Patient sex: M
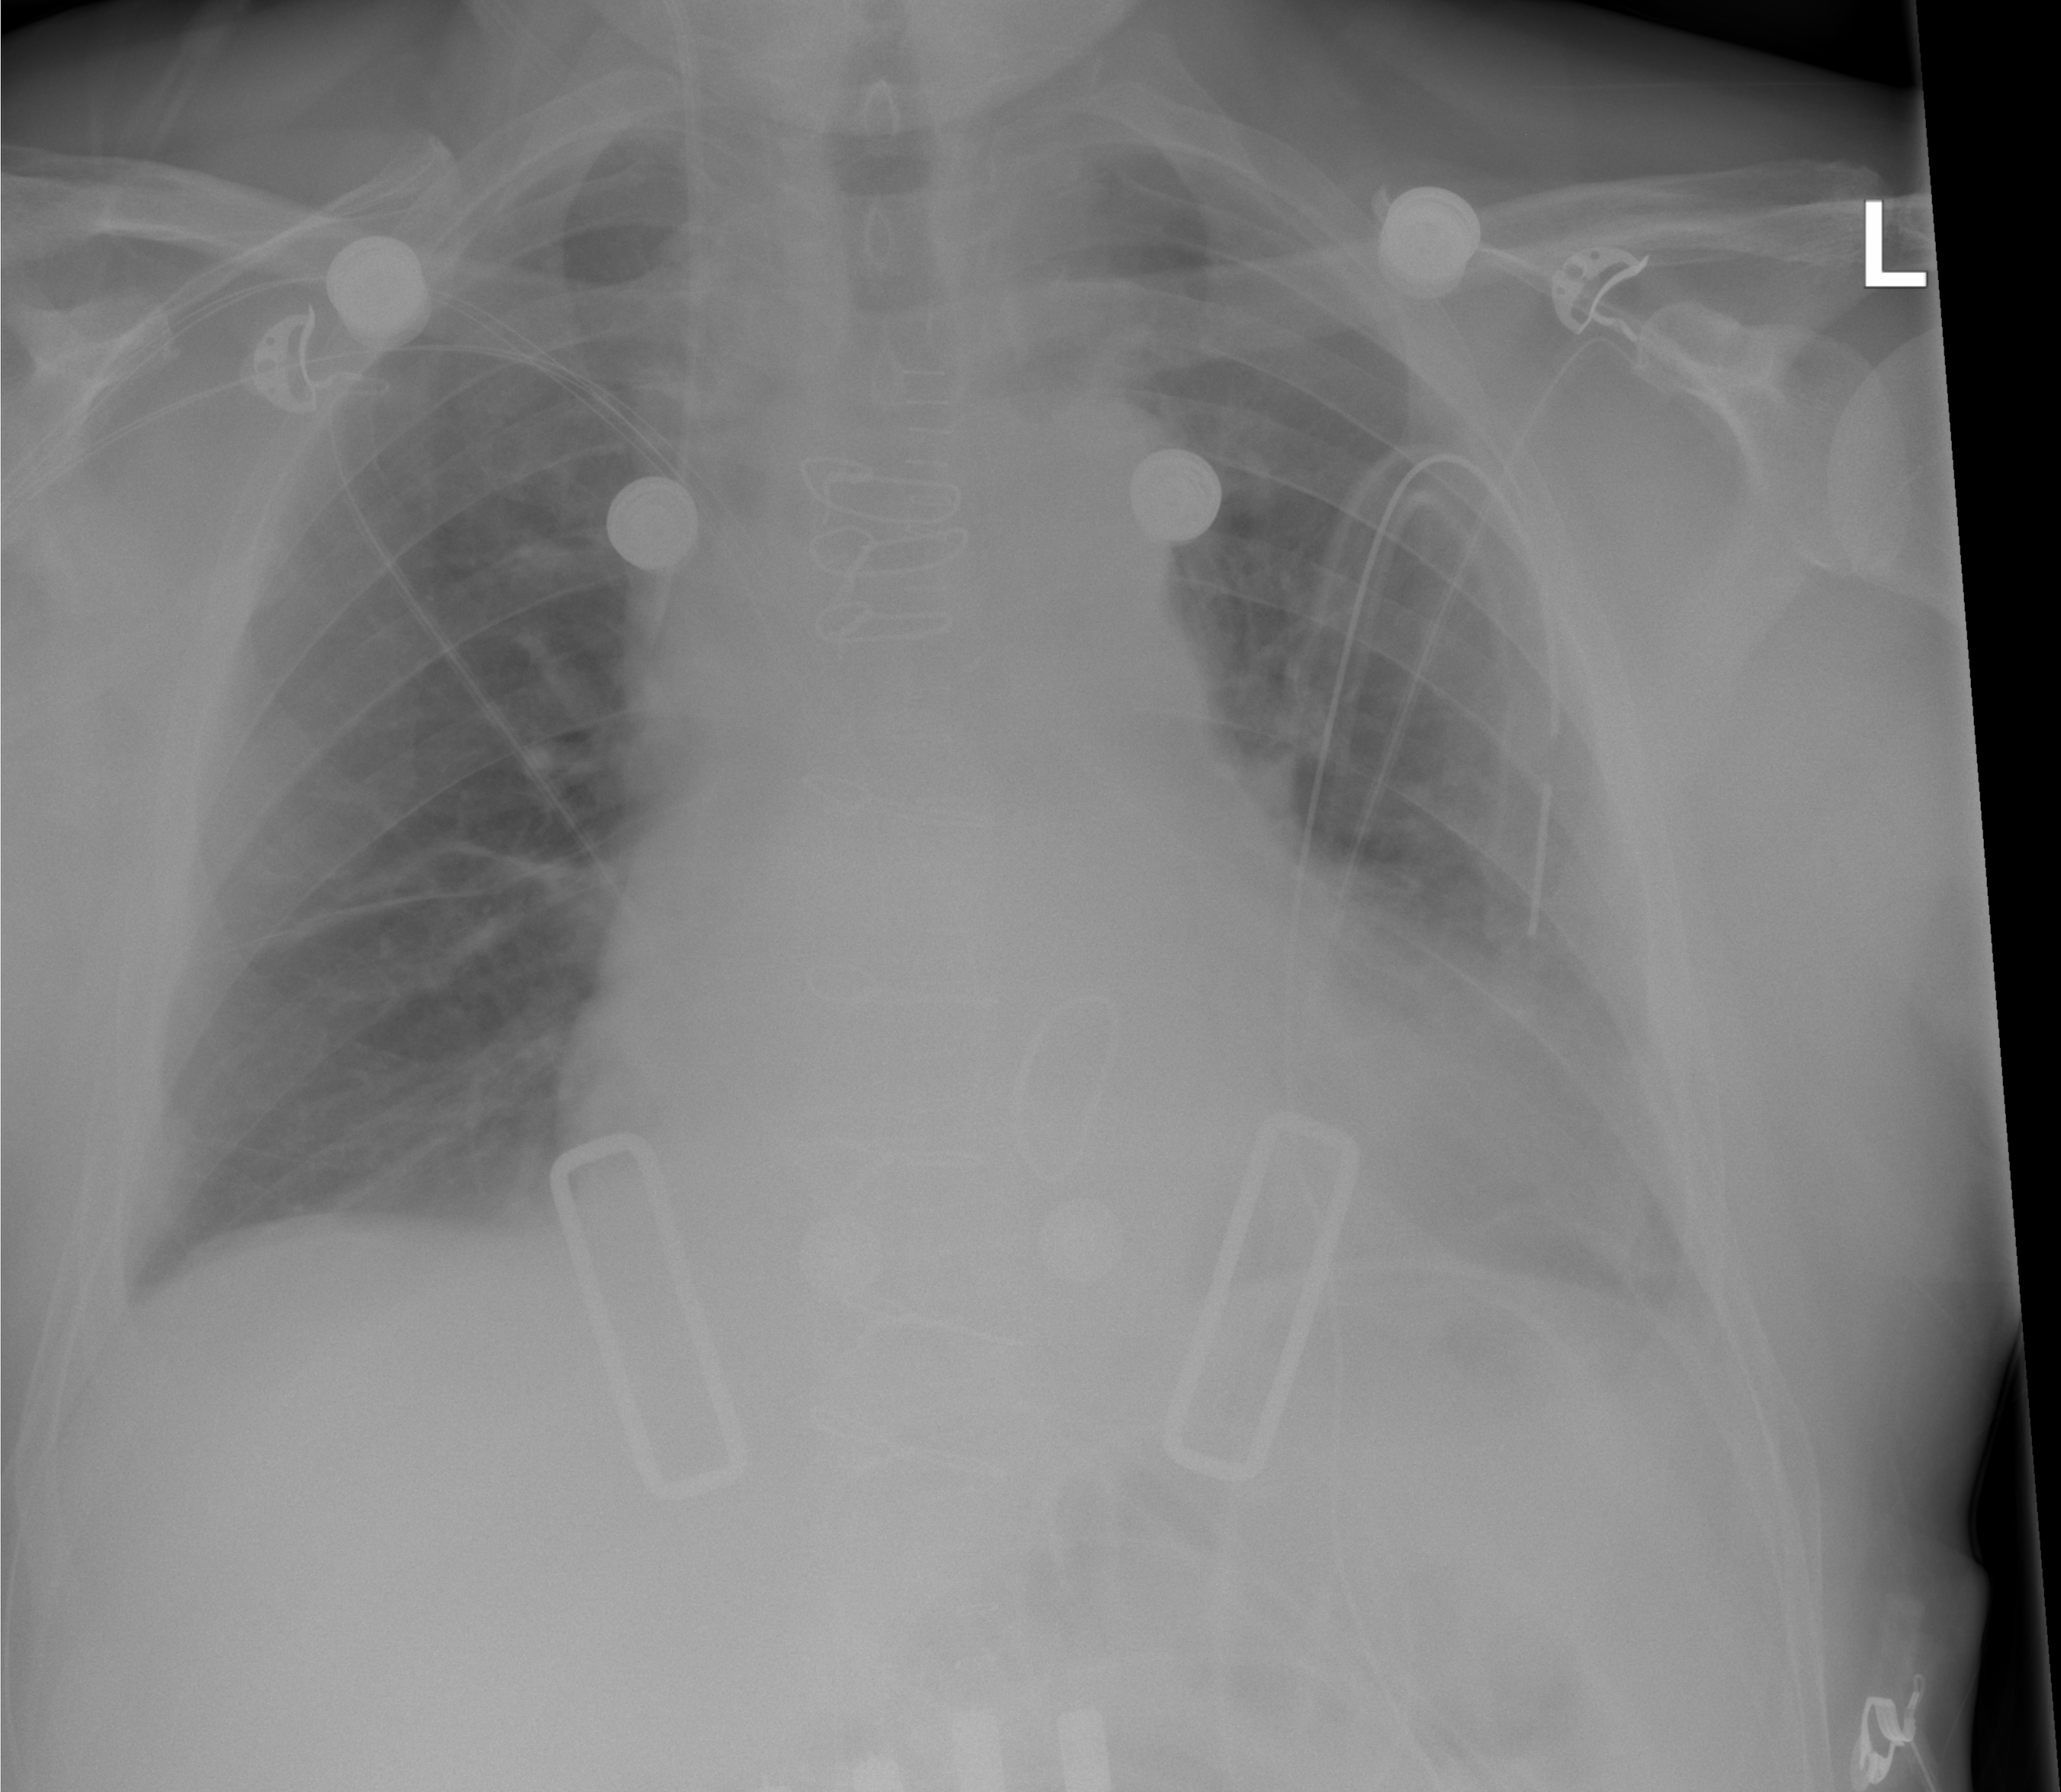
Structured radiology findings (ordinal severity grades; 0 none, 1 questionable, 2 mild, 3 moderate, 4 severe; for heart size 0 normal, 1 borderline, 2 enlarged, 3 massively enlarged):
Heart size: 1
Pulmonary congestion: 2
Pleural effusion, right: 2
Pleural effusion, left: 2
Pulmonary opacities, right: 0
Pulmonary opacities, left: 0
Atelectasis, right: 2
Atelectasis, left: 2